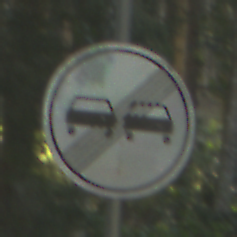
Verkehrszeichen: EndeUeberholverbot
Umgebung: Outdoor, Nature
Tageszeit: MorningAfternoon
Wetter: Clear
Licht: Natural
Jahreszeit: NotSpecified
Kontrast: LowContrast